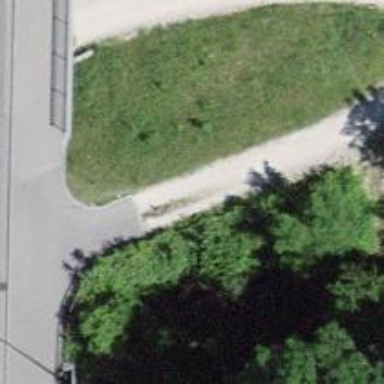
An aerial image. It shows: Bollard barrier.